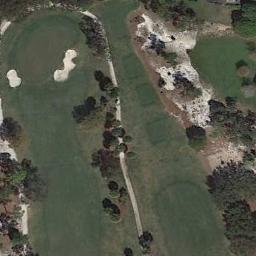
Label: golf_course